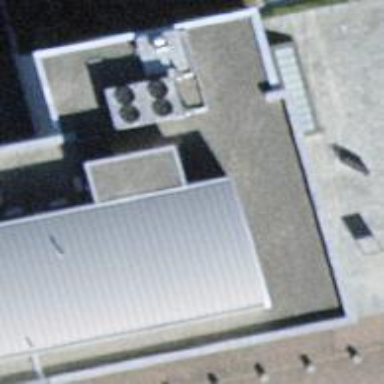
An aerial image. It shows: Office building.